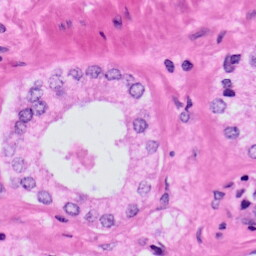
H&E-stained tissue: Prostate